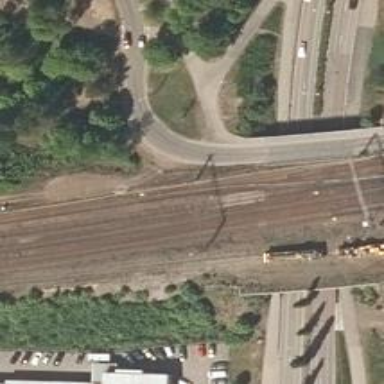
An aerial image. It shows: Railway track with continuous electrified contact line.